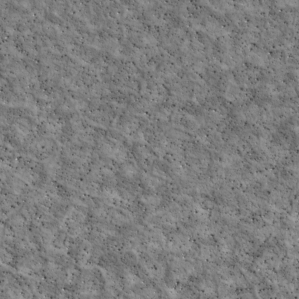
Label: non_frost